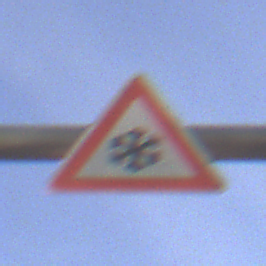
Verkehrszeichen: SchneeOderEisglaette
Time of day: SunriseSunset
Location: Outdoor (Urban)
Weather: PartlyCloudy
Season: Autumn
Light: Natural